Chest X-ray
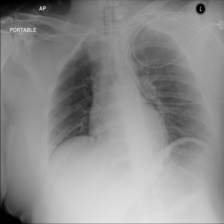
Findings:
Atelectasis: negative
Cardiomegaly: negative
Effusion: negative
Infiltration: negative
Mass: negative
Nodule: negative
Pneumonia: negative
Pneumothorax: negative
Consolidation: negative
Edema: negative
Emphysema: negative
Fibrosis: negative
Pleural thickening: negative
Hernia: negative